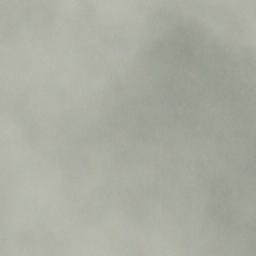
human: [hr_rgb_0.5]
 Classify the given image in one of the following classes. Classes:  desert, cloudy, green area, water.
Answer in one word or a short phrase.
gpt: cloudy